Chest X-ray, AP view. Patient: 52 years old, sex M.
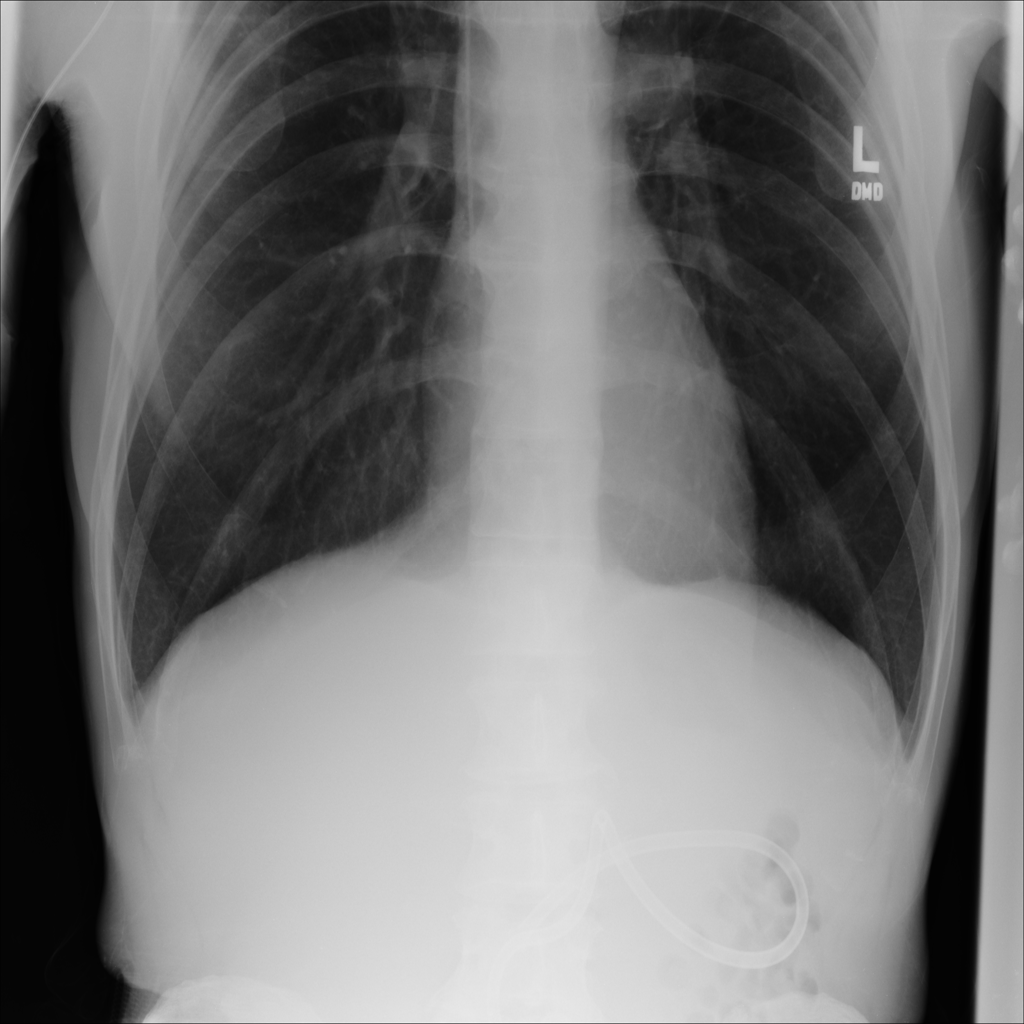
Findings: No Finding